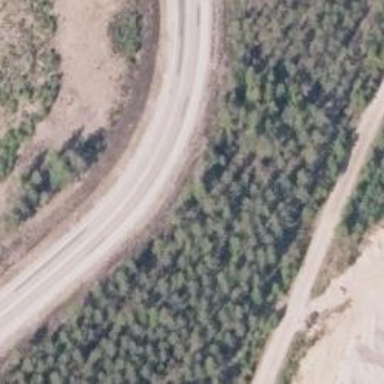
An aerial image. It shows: Trunk link road with asphalt surface. The road has functional class of tertiary.